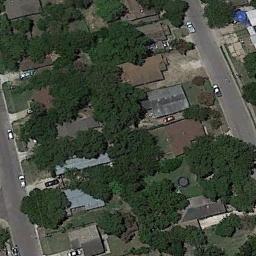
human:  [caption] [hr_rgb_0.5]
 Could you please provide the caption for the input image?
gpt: The medium residential is on the grass next to some trees and road .

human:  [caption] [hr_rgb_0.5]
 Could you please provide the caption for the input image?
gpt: The medium residential area with some houses arranged in lines and lots of trees is surrounded by roads .

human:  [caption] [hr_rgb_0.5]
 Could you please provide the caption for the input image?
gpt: There are many trees in the middle residential area .

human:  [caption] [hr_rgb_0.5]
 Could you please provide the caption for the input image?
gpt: Medium - sized residential areas are surrounded by trees .

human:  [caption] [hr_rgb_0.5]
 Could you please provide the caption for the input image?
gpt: There are many green trees and some buildings on the medium residential area .